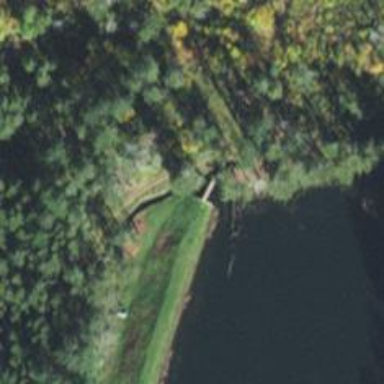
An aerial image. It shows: Dam across waterway.